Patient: sex M, age 61
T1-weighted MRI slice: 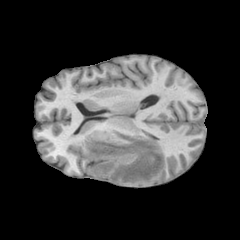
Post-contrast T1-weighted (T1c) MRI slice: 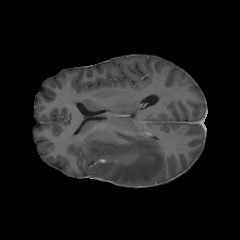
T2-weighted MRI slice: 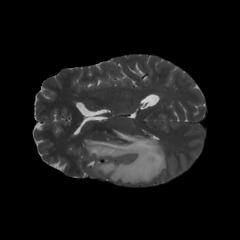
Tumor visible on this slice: yes
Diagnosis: Glioblastoma, IDH-wildtype
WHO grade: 4